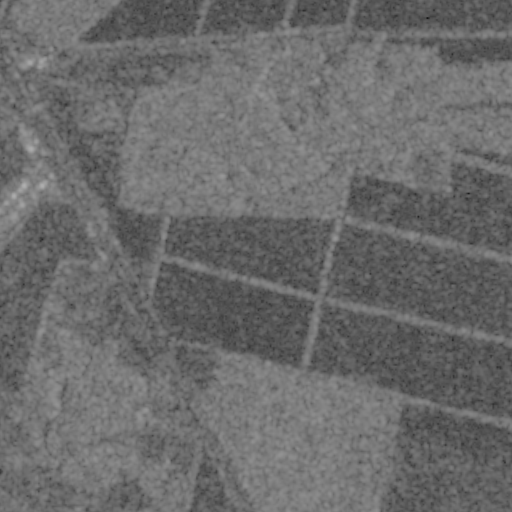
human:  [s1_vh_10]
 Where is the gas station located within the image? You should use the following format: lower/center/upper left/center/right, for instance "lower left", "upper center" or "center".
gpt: The gas station is located in the center left of the image.
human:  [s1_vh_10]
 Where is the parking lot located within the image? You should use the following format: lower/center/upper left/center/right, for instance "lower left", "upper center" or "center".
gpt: The parking lot is located in the upper left of the image.
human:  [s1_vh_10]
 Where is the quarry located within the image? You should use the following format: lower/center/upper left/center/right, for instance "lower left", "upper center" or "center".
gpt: There is no quarry in the image.

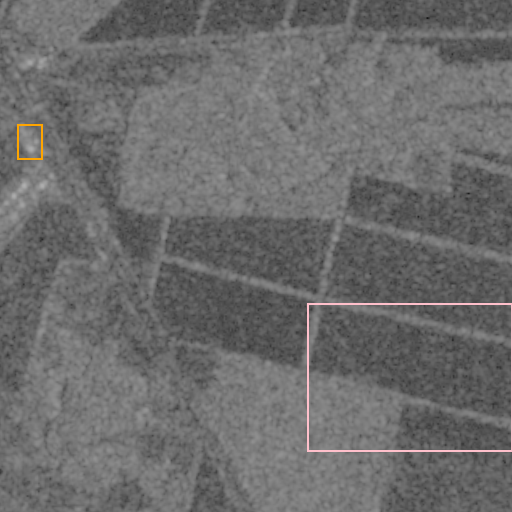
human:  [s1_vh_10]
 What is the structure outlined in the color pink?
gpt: The structure outlined in pink is a crop field.
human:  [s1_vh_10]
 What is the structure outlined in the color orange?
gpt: The structure outlined in orange is a parking lot.
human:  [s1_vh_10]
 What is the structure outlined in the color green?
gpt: There is no green outline.